Question: I have a ViewPager. Every page of the ViewPager is a ScrollView. The ScrollView contains a WebView and several other Views.
On Android 2.3 and older everything works fine but on 3.0+ there's a weird rendering issue:

When scrolling left / right in the ViewPager, there is also a very subtle rendering issue (which is present in Android 4.0 Gmail app too).
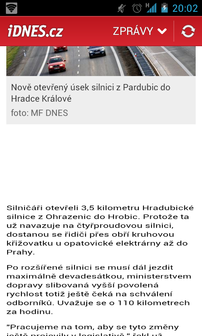
Answer: I partially solved it by calling 'webView.requestLayout()' in 'ScrollView.onScrollChanged()'. It is now almost ok, but when scrolling, the 'WebView' seems slightly out of sync with other 'ScrollView' children. Sometimes the 'WebView' seems to scroll slightly slowly than other Views and catches up with them a moment later.